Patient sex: M
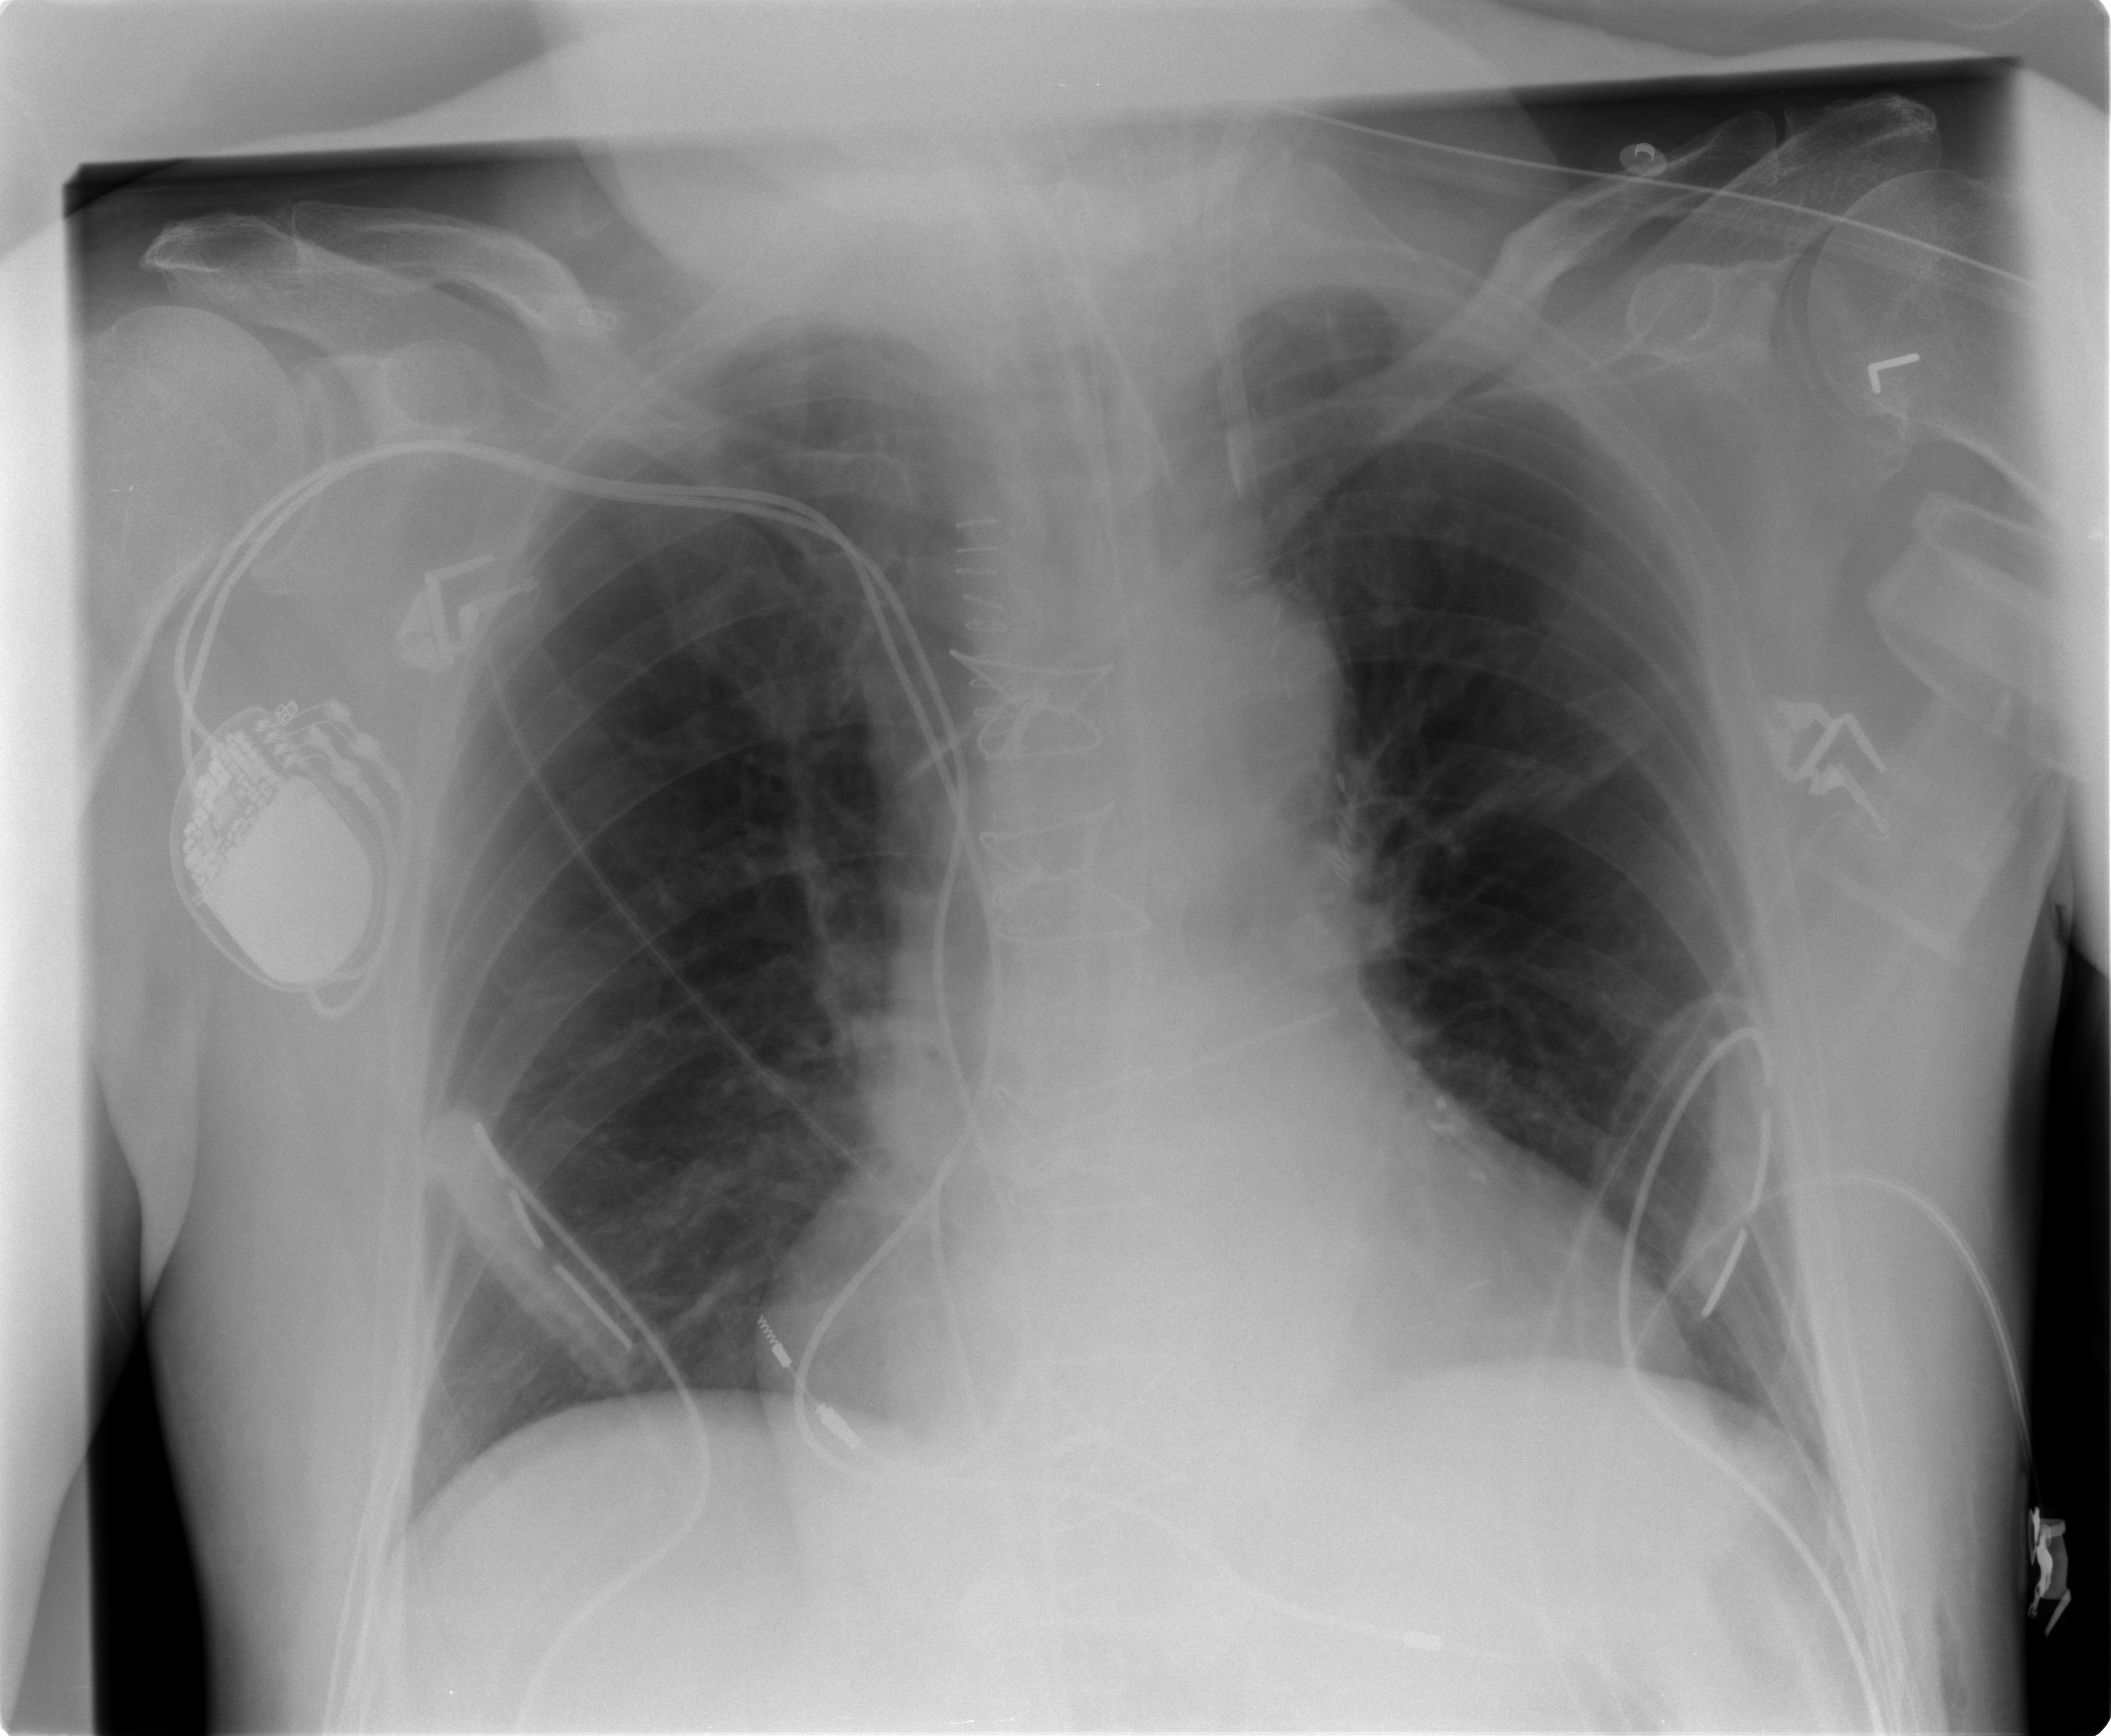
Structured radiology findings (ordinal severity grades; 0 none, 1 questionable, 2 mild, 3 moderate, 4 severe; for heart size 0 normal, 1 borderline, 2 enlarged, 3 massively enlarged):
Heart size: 2
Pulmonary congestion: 2
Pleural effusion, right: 0
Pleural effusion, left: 0
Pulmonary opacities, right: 0
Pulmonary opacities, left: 0
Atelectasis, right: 1
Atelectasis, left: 0